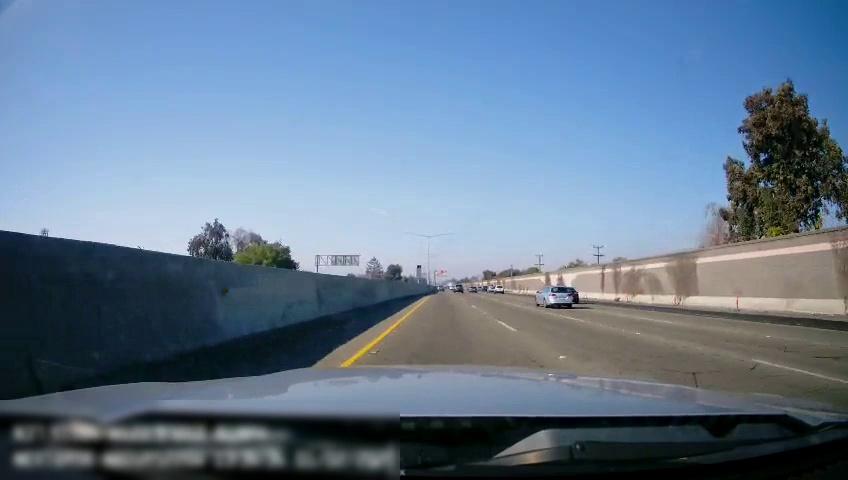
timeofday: Day
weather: Sunny
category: Drivable Space
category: Vehicles | Car
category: Vehicles | Car
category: Vehicles | Car
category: Lanes | Current Lane
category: Lanes | Current Lane
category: Lanes | Alternate Lane
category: Lanes | Alternate Lane
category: Lanes | Alternate Lane
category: Traffic | Signs